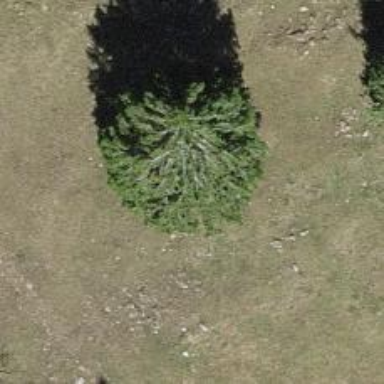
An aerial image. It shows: Agricultural area characterized by evergreen needle-leaved trees.